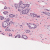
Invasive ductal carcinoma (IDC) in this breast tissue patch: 1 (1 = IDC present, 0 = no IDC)